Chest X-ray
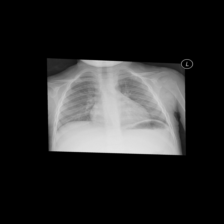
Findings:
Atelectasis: negative
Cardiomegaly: negative
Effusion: negative
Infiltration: negative
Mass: negative
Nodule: negative
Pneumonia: negative
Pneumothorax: negative
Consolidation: negative
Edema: negative
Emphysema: negative
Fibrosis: negative
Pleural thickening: negative
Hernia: negative